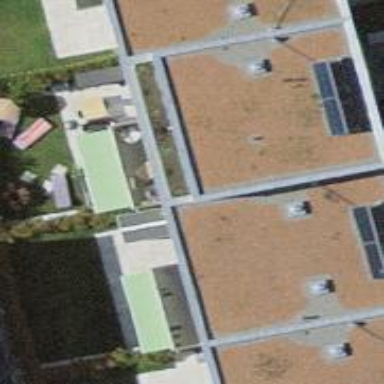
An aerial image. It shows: Flat roof terrace building.